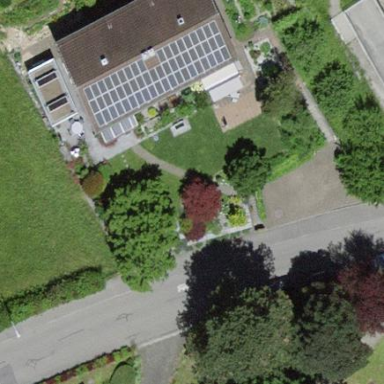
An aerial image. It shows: Terrace building with gabled roof.